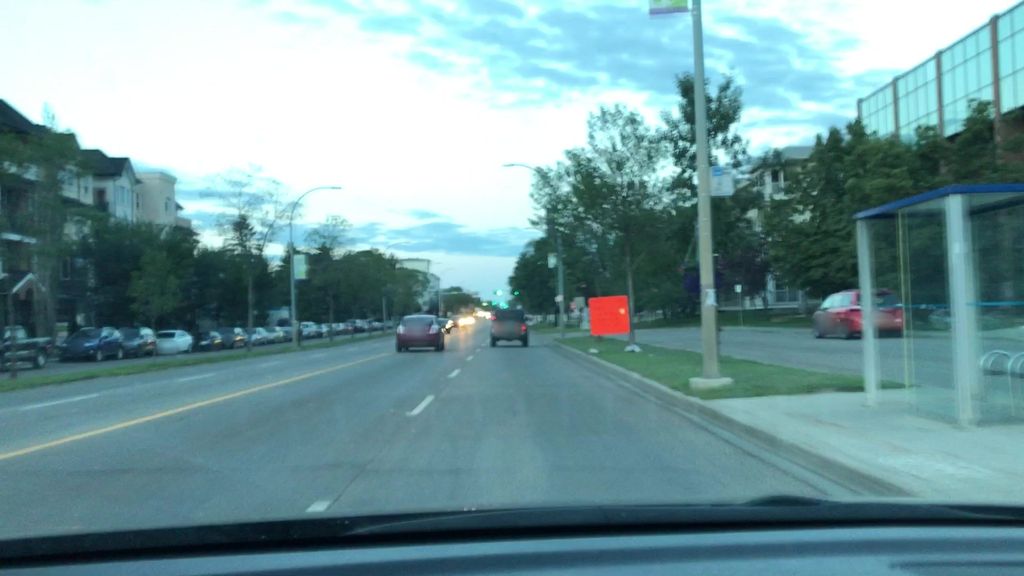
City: edmonton